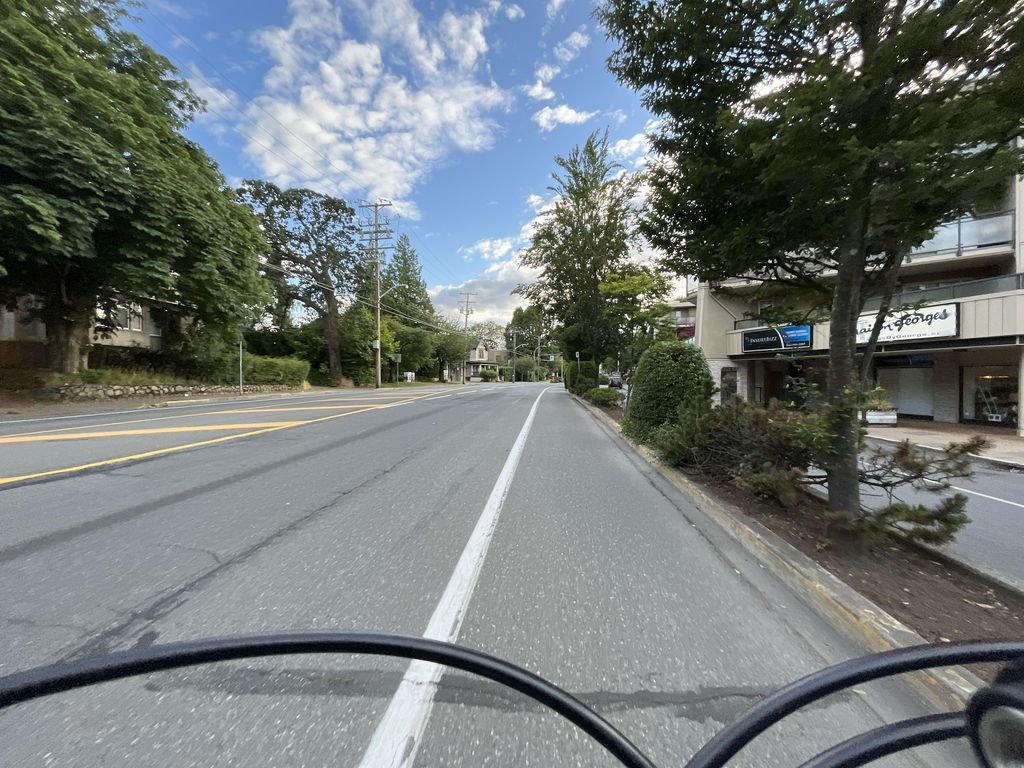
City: victoria